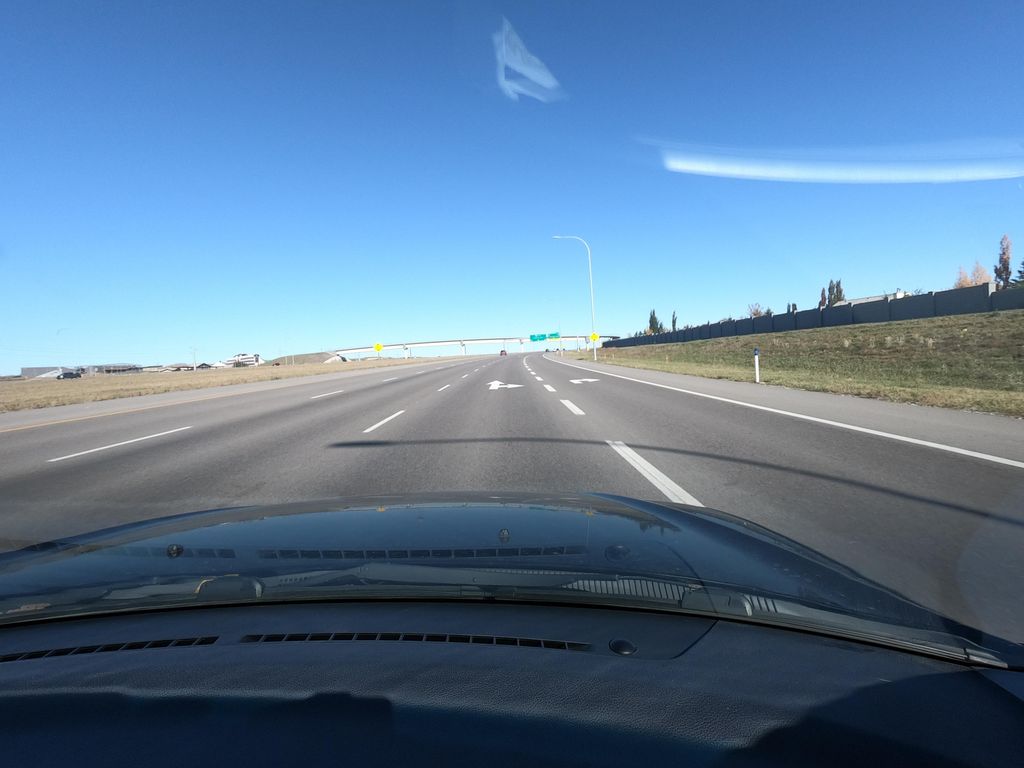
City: calgary